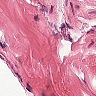
Metastatic tissue present: no